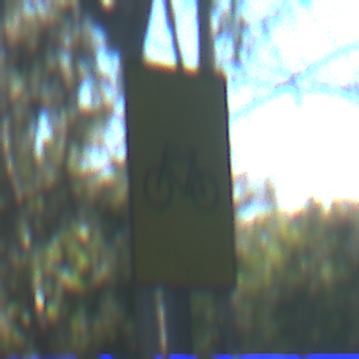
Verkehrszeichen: RadverkehrOhnePfeilsymbol
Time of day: MorningAfternoon
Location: Outdoor (Nature)
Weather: Clear
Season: NotSpecified
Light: Natural